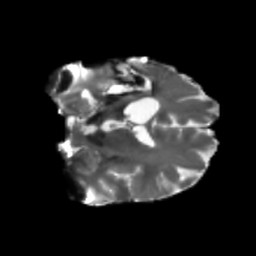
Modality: T2w
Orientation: coronal
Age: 42
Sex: male
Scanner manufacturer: siemens
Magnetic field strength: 3 T
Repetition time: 5.25 s
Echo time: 0.08 s